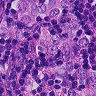
Metastatic tissue present: yes